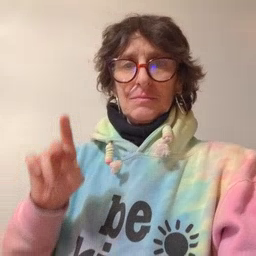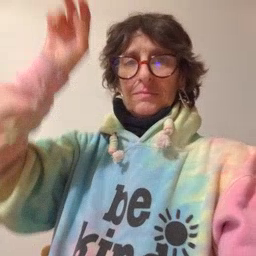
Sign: stairs